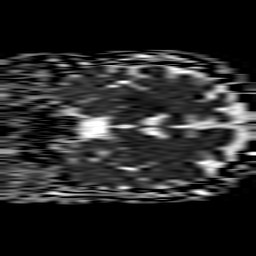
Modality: ADC
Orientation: coronal
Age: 58
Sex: female
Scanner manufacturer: philips
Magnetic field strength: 1.5 T
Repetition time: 3.879 s
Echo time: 0.09873 s